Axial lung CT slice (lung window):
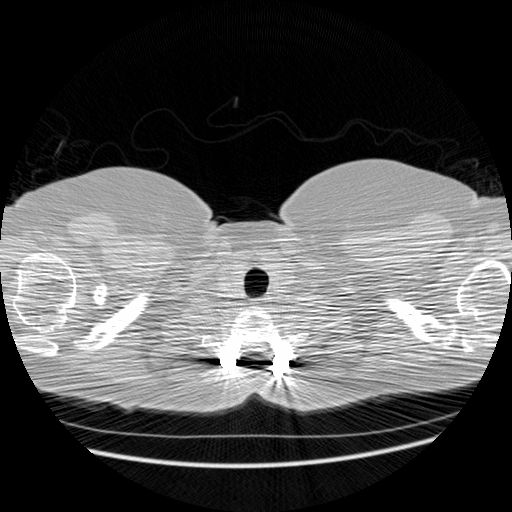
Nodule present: no